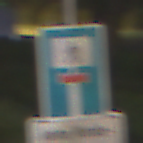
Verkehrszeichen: SackgasseFussgaengerDurchlaessig
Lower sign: HinweisGeaenderteVorfahrtVerkehrsfuehrungVerkehrsregelung3
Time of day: Night
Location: Outdoor (Suburban)
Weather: PartlyCloudy
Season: NotSpecified
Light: Artificial